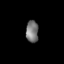
Tissue: lung
Cell type: Epithelial cells
Senescence score: 0.2188
Nuclear area (px): 270
Mean DAPI intensity: 117.27